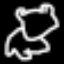
Label: frog